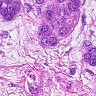
Metastatic tissue present: yes